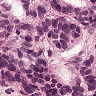
Metastatic tissue present: yes